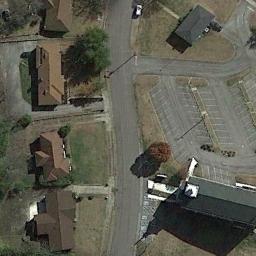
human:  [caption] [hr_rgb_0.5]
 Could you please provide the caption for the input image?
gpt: There are many buildings in medium residential area .

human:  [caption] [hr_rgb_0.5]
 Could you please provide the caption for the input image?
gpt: The medium residential area has some houses and a parking lot and some roads go through the medium residential area .

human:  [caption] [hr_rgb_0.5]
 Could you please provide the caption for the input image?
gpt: The medium residential is on the bare land next to the road .

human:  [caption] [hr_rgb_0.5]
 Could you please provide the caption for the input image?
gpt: There are a few houses in the mid-sized residential area .

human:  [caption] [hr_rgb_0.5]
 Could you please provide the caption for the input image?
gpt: There are some brown buildings and two black buildings on the medium residential area .